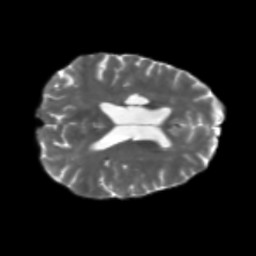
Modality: T2w
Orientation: axial
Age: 53
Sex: male
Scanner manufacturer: siemens
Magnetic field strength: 3 T
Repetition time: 5.25 s
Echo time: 0.08 s